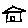
Label: house